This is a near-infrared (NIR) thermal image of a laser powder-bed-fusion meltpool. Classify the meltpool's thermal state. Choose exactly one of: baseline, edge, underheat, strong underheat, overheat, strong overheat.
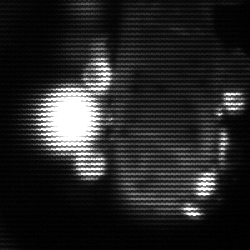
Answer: strong underheat